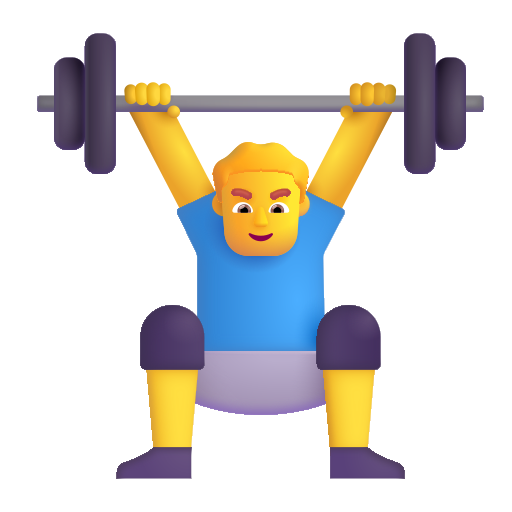
man lifting weights color default